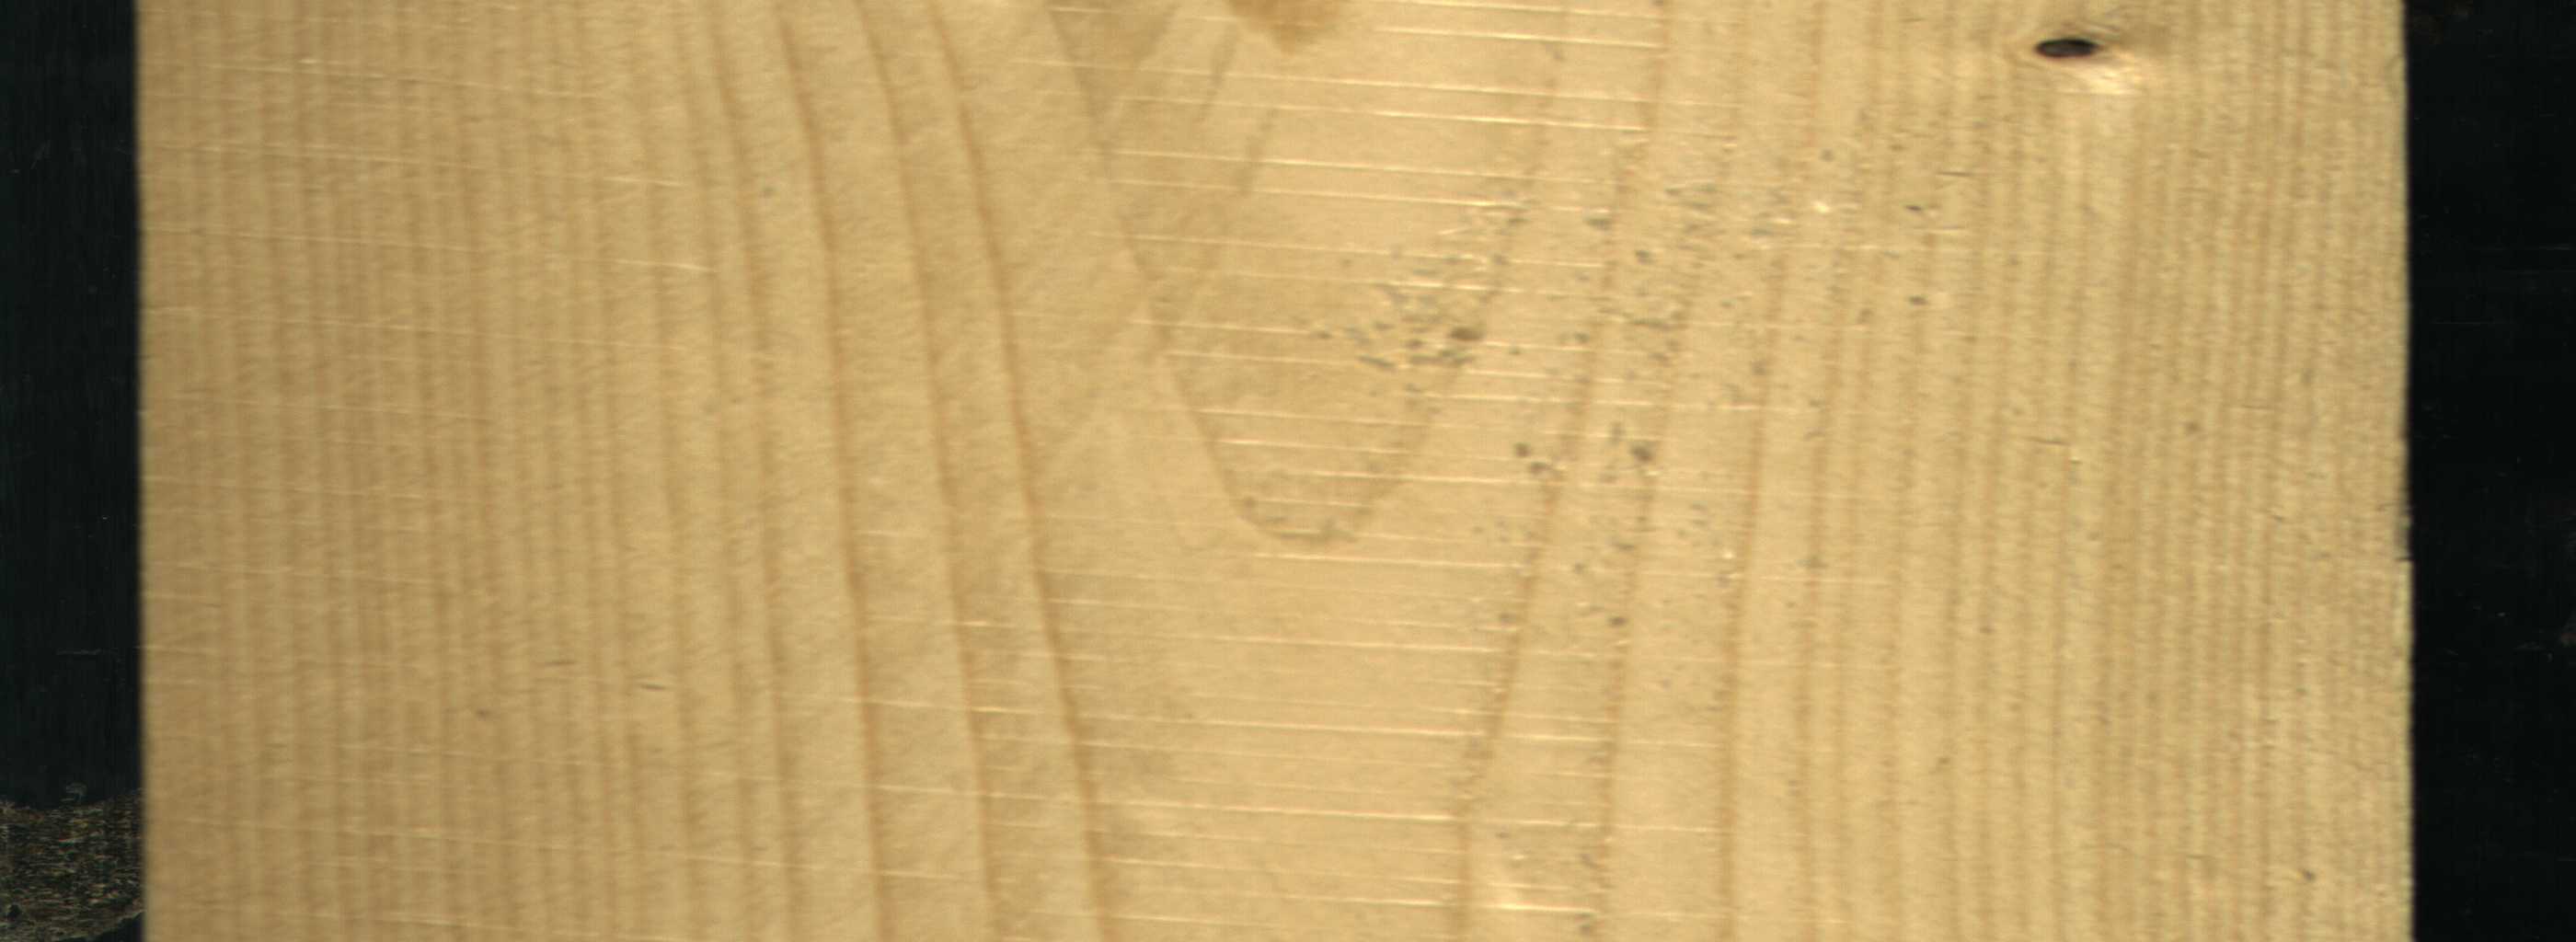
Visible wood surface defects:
Dead_Knot